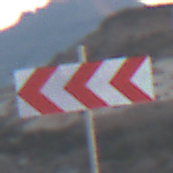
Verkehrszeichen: RichtungstafelnInKurvenGrossRechts
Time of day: SunriseSunset
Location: Outdoor (Nature)
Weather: Clear
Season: NotSpecified
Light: Natural